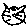
Label: cat